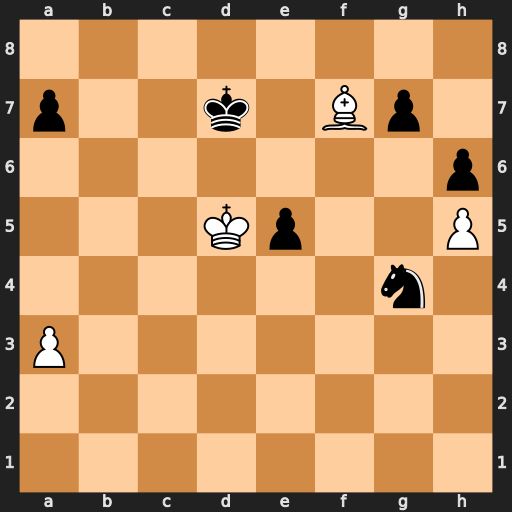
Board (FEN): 8/p2k1Bp1/7p/3Kp2P/6n1/P7/8/8
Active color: w
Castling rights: -
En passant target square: -
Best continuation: Be6+ Ke7 Bxg4